Question: When you're downloading a <URL> you can define a "CSS Scope".

If you enter, e.g., #my-app in the CSS Scope, then all the CSS rules will be prepended with #my-app, limiting the scope of those rules to the element with id 'my-app'.
This is very useful, and I was hoping to accomplish the same thing with a jQuery mobile theme, but I don't see this option anywhere on the <URL>.
Does no such feature exist with jQuery mobile, or am I just missing the location of this option?
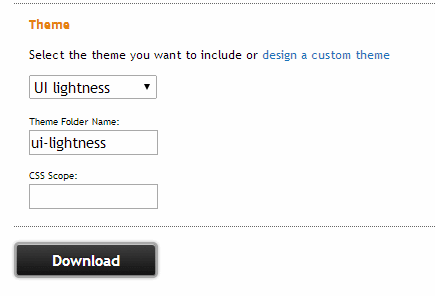
Answer: I ran through the <URL>, selecting only the widgets I was actually using, and while it didn't produced a "scoped" CSS file, it produced a different CSS file that didn't alter other elements of my page. This was the solution in my situation.